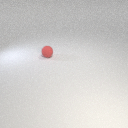
small red rubber sphere